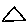
Label: triangle